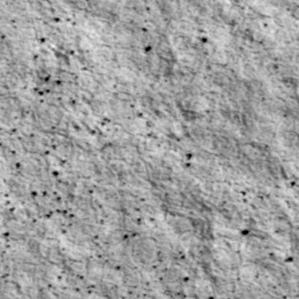
Label: non_frost